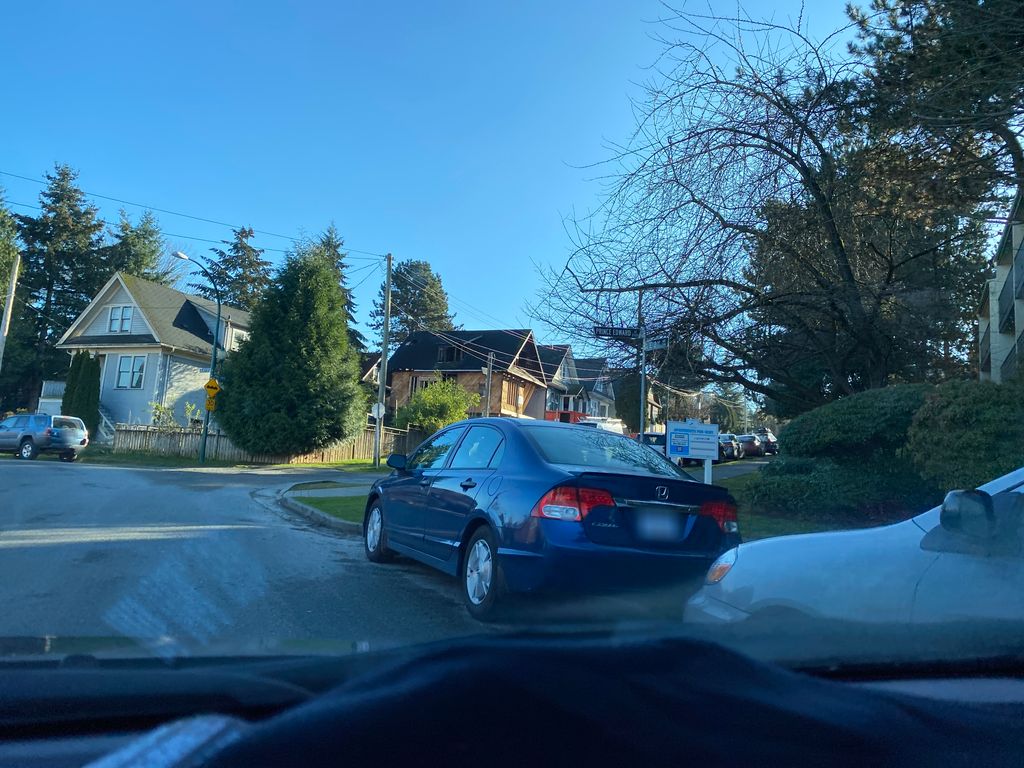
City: vancouver